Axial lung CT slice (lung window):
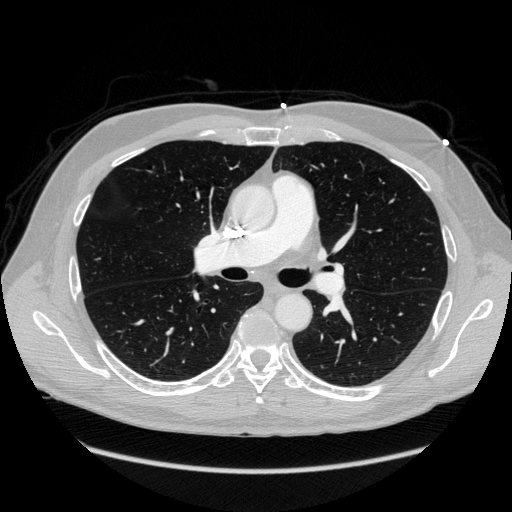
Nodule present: no